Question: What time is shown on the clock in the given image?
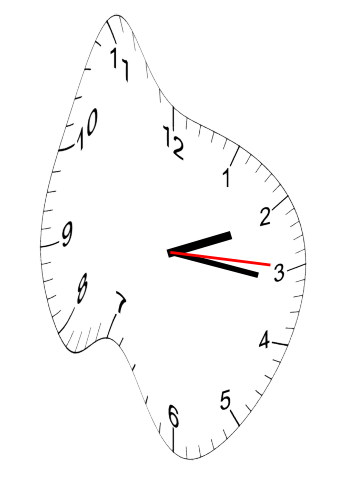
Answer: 02:16:15